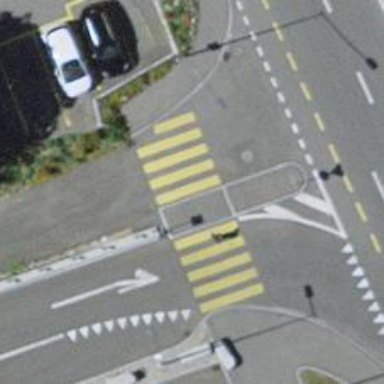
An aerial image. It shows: Kerb serving as barrier.